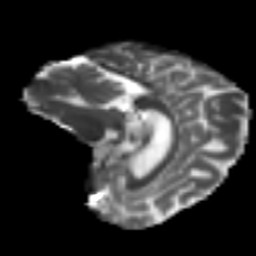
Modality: T2w
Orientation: sagittal
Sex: female
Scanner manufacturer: ge
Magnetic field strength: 3 T
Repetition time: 7 s
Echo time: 0.08 s